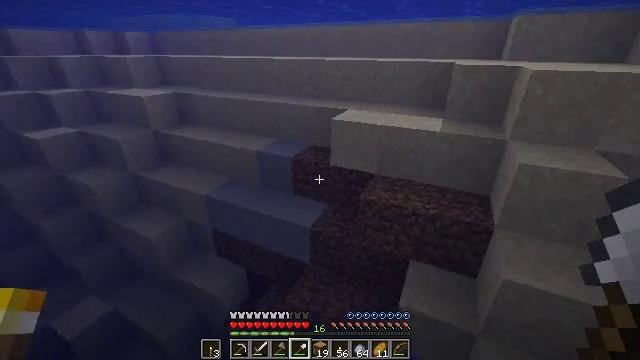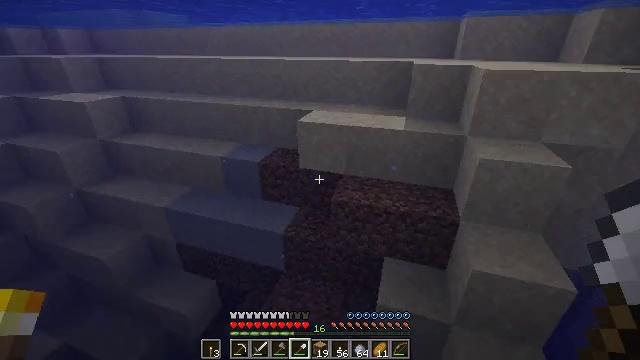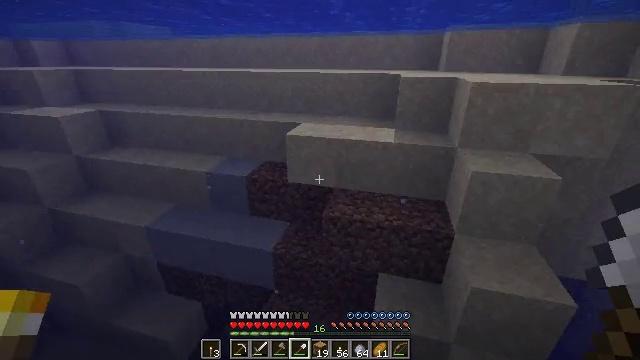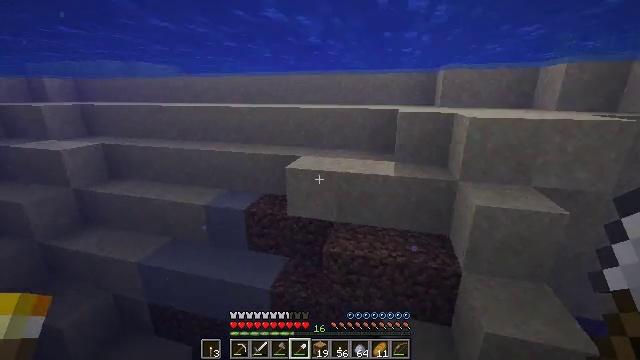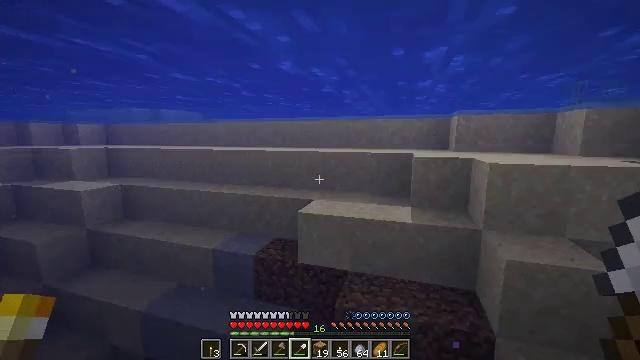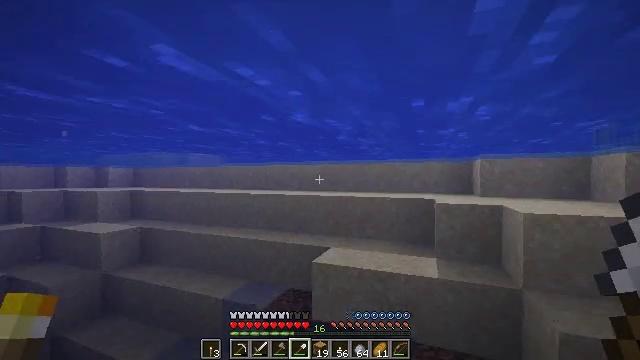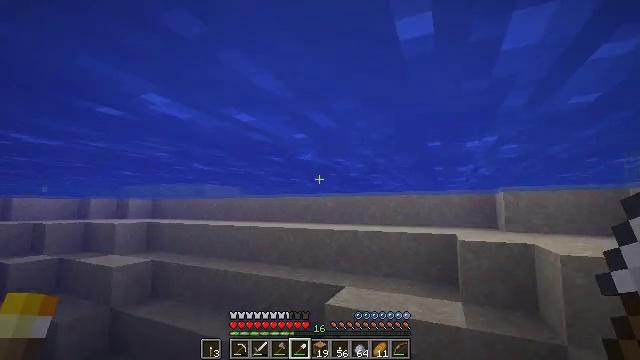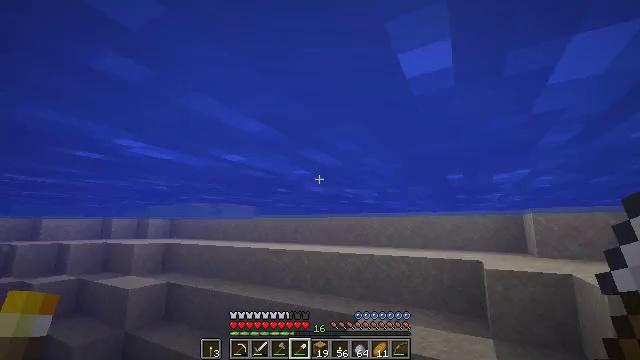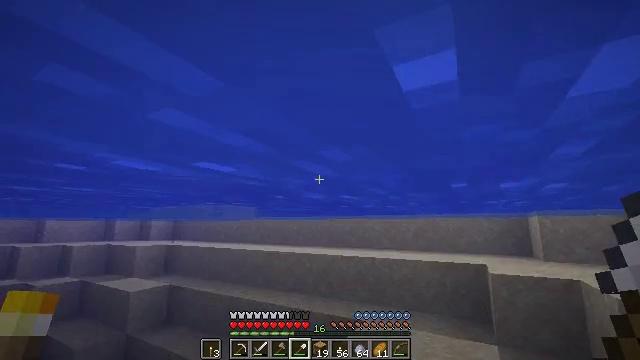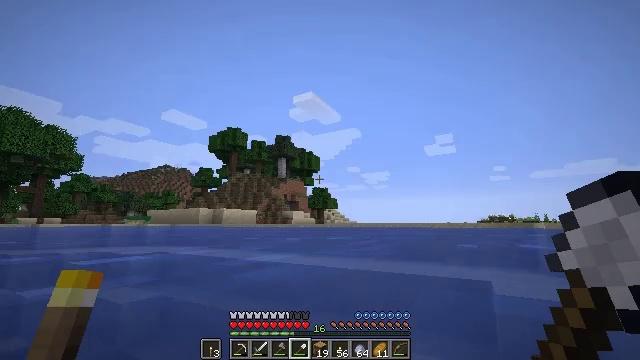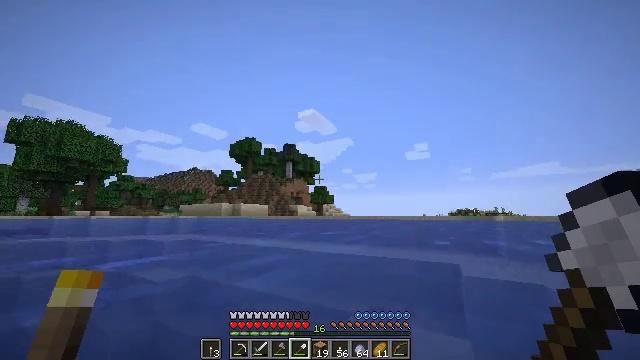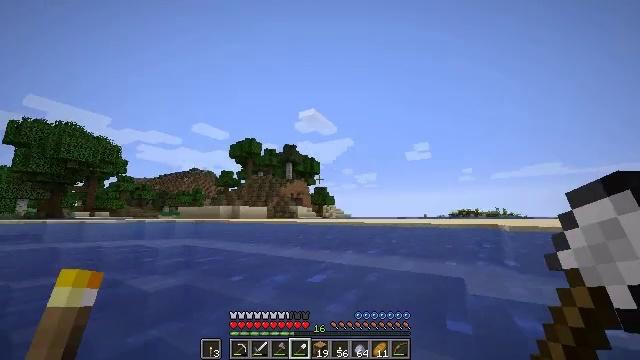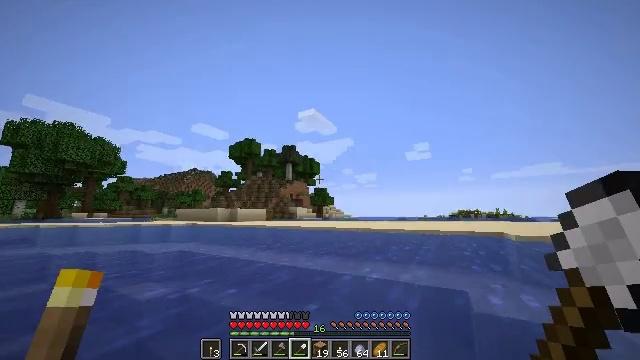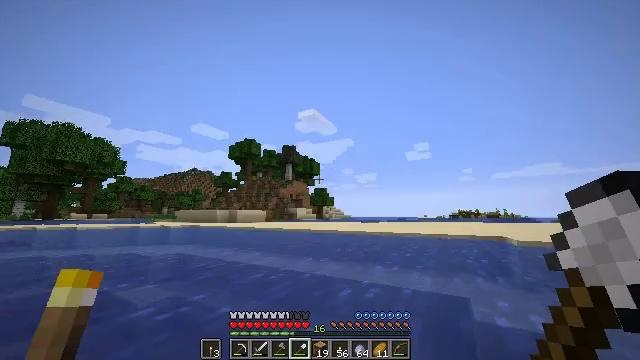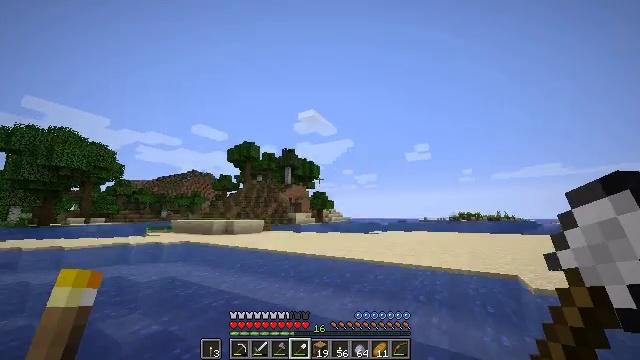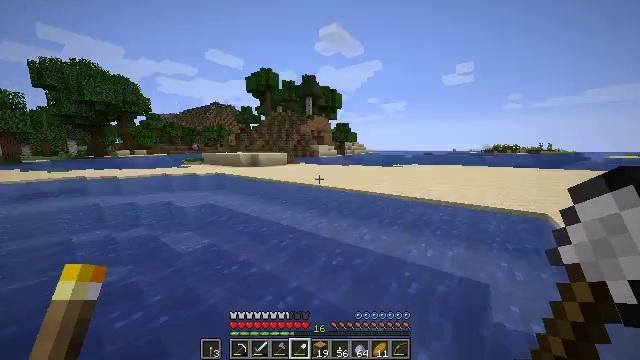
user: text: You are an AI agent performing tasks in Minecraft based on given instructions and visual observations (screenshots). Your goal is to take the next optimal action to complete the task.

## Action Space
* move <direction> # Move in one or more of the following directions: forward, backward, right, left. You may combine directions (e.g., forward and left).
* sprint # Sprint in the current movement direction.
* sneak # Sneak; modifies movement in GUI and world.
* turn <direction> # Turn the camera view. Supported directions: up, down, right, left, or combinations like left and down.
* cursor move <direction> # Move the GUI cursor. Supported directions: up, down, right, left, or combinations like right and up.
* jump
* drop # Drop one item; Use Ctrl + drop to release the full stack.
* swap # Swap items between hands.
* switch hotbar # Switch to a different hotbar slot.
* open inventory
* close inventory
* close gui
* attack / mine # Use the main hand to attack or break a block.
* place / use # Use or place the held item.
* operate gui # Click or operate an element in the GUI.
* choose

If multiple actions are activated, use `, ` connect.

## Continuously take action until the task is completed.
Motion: motion action
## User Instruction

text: Attack the clay block to obtain it.
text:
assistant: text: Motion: move forward and move right, sprint, turn right, jump
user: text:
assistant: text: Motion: move forward and move right, sprint, turn right and up, jump
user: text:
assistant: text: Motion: move forward and move right, sprint, turn up, jump
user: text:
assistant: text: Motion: move forward and move right, sprint, turn left and up, jump
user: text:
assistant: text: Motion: move forward and move right, sprint, turn left and up, jump
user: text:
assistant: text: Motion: move forward and move right, sprint, turn left and up, jump
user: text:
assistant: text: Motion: move forward and move right, sprint, turn left and up, jump
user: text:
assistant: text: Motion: move forward and move right, sprint, jump
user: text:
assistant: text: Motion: move forward, jump
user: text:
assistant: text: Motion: move forward, jump
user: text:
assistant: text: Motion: move forward, jump
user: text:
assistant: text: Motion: move forward, jump
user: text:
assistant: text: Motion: move forward, jump
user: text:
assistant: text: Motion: move forward, jump
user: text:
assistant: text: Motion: move forward, turn left and down, jump
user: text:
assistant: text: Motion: move forward, turn left and down, jump
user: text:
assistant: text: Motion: move forward, turn left and down
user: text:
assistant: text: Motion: move forward, turn left and down
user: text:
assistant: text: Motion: move forward, turn down
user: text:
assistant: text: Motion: move forward
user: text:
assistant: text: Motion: move forward, turn right and down
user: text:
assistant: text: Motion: move forward, sneak, turn right and down
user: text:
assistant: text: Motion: move forward, sneak
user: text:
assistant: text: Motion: move forward, sneak
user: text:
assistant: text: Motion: move forward, sneak, turn right
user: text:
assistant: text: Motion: move forward, sneak, turn right and up
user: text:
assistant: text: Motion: move forward, sneak, turn right and up
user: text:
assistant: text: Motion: move forward, sneak
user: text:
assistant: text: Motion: move forward, sneak, turn up
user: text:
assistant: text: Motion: move forward, sneak